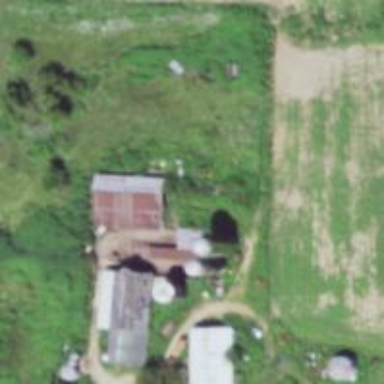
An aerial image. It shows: Silo.